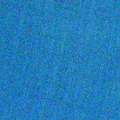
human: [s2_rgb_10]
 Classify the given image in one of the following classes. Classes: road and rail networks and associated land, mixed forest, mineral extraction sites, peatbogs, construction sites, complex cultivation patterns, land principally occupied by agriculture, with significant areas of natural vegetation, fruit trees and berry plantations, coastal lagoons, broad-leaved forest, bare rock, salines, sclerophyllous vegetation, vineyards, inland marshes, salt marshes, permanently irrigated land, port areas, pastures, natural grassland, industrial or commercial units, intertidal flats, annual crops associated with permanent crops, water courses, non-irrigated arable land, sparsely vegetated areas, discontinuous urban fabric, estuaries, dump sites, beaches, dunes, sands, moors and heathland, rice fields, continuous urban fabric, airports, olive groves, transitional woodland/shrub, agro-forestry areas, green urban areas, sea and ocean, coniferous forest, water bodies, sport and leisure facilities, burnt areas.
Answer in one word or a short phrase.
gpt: sea and ocean